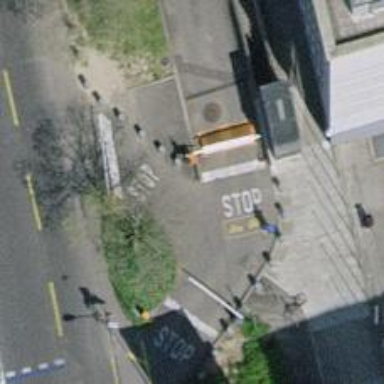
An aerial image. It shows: Lift gate barrier.